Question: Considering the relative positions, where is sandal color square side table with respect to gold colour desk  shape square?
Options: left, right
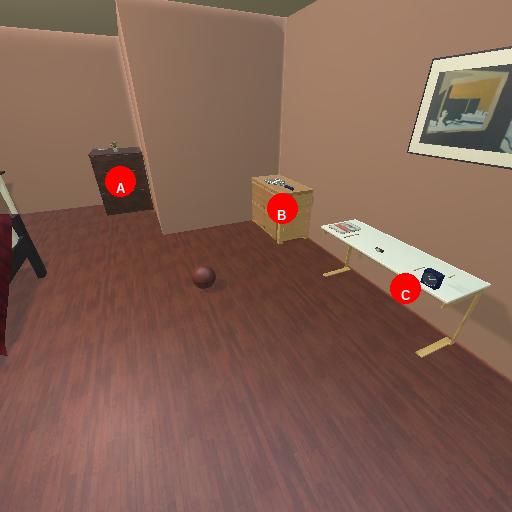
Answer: left